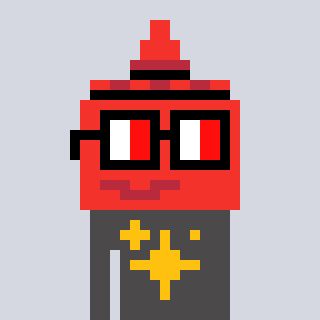
a pixel art character with square glasses with black frames and red eyes, a ketchup-shaped head and a grayscale-colored body on a cool background